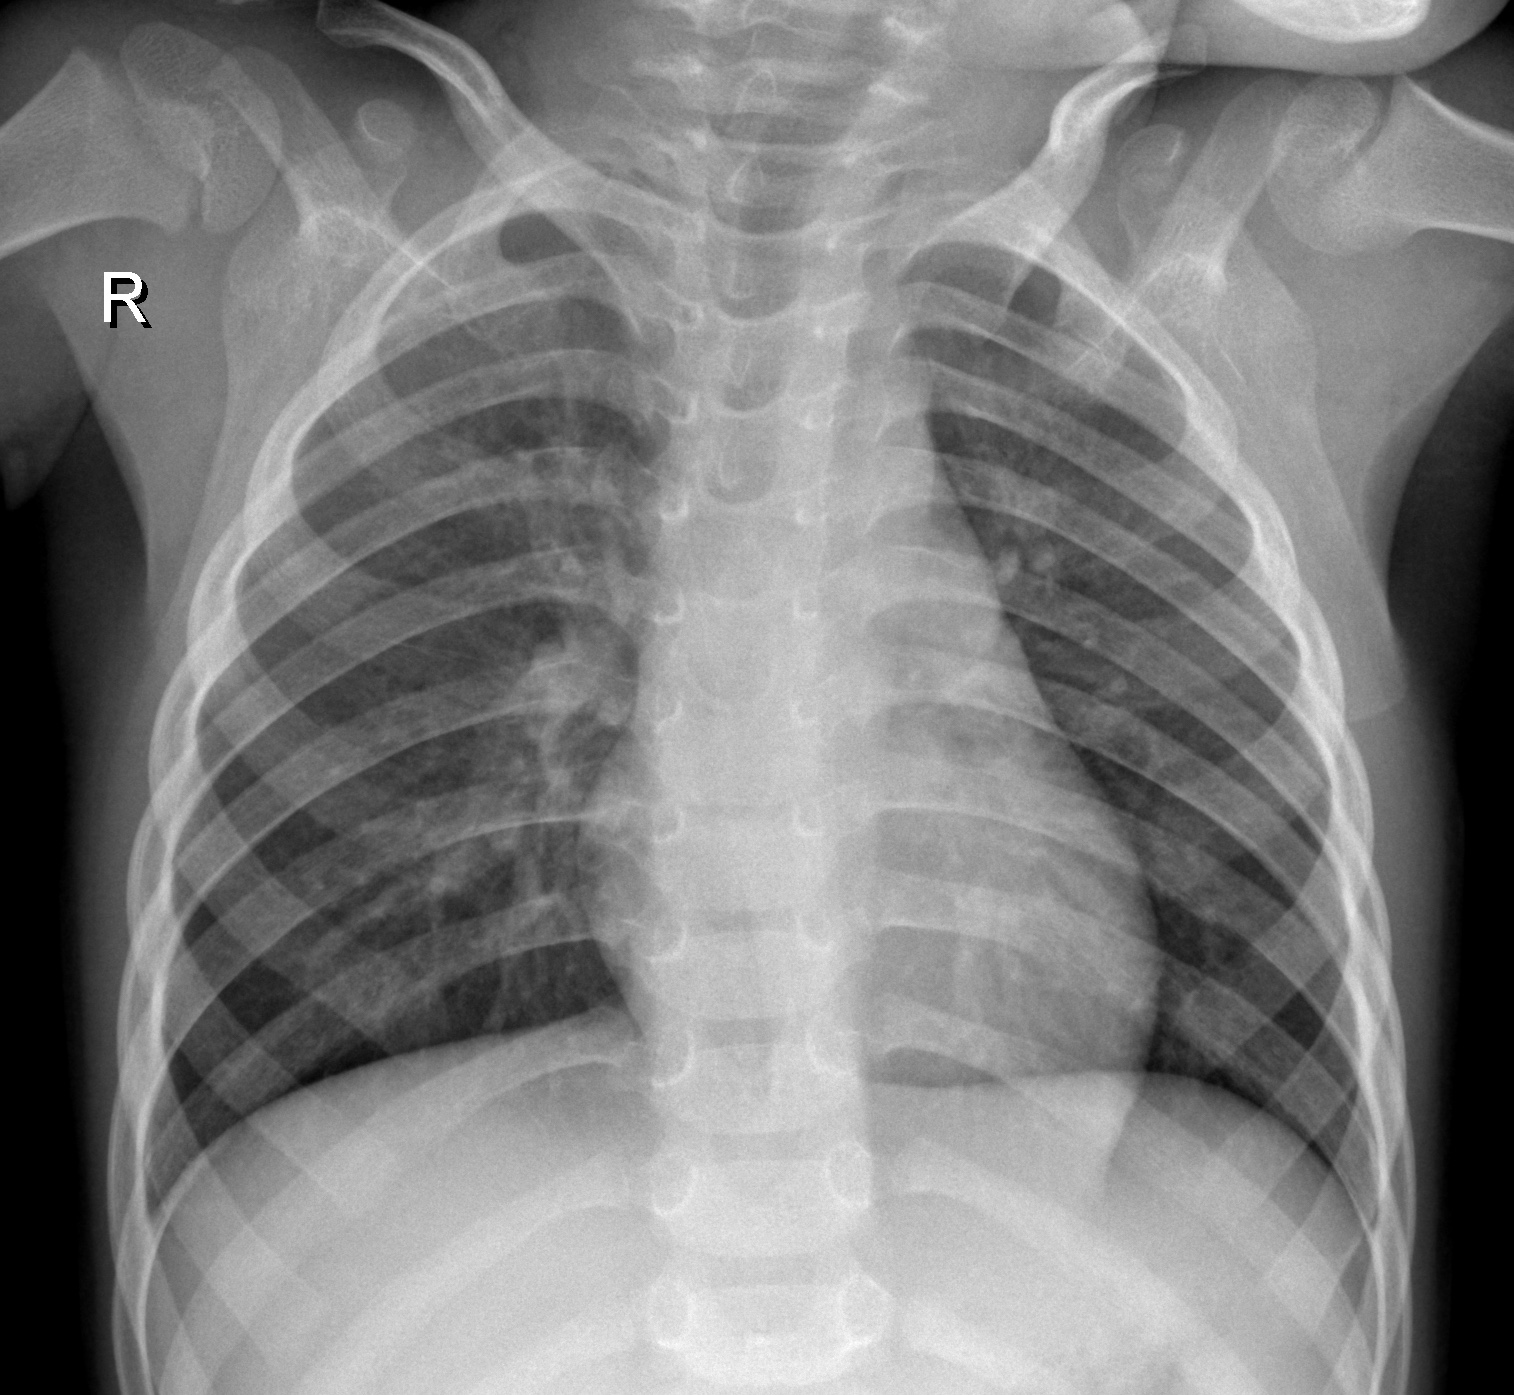
Diagnosis: NORMAL